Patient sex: F
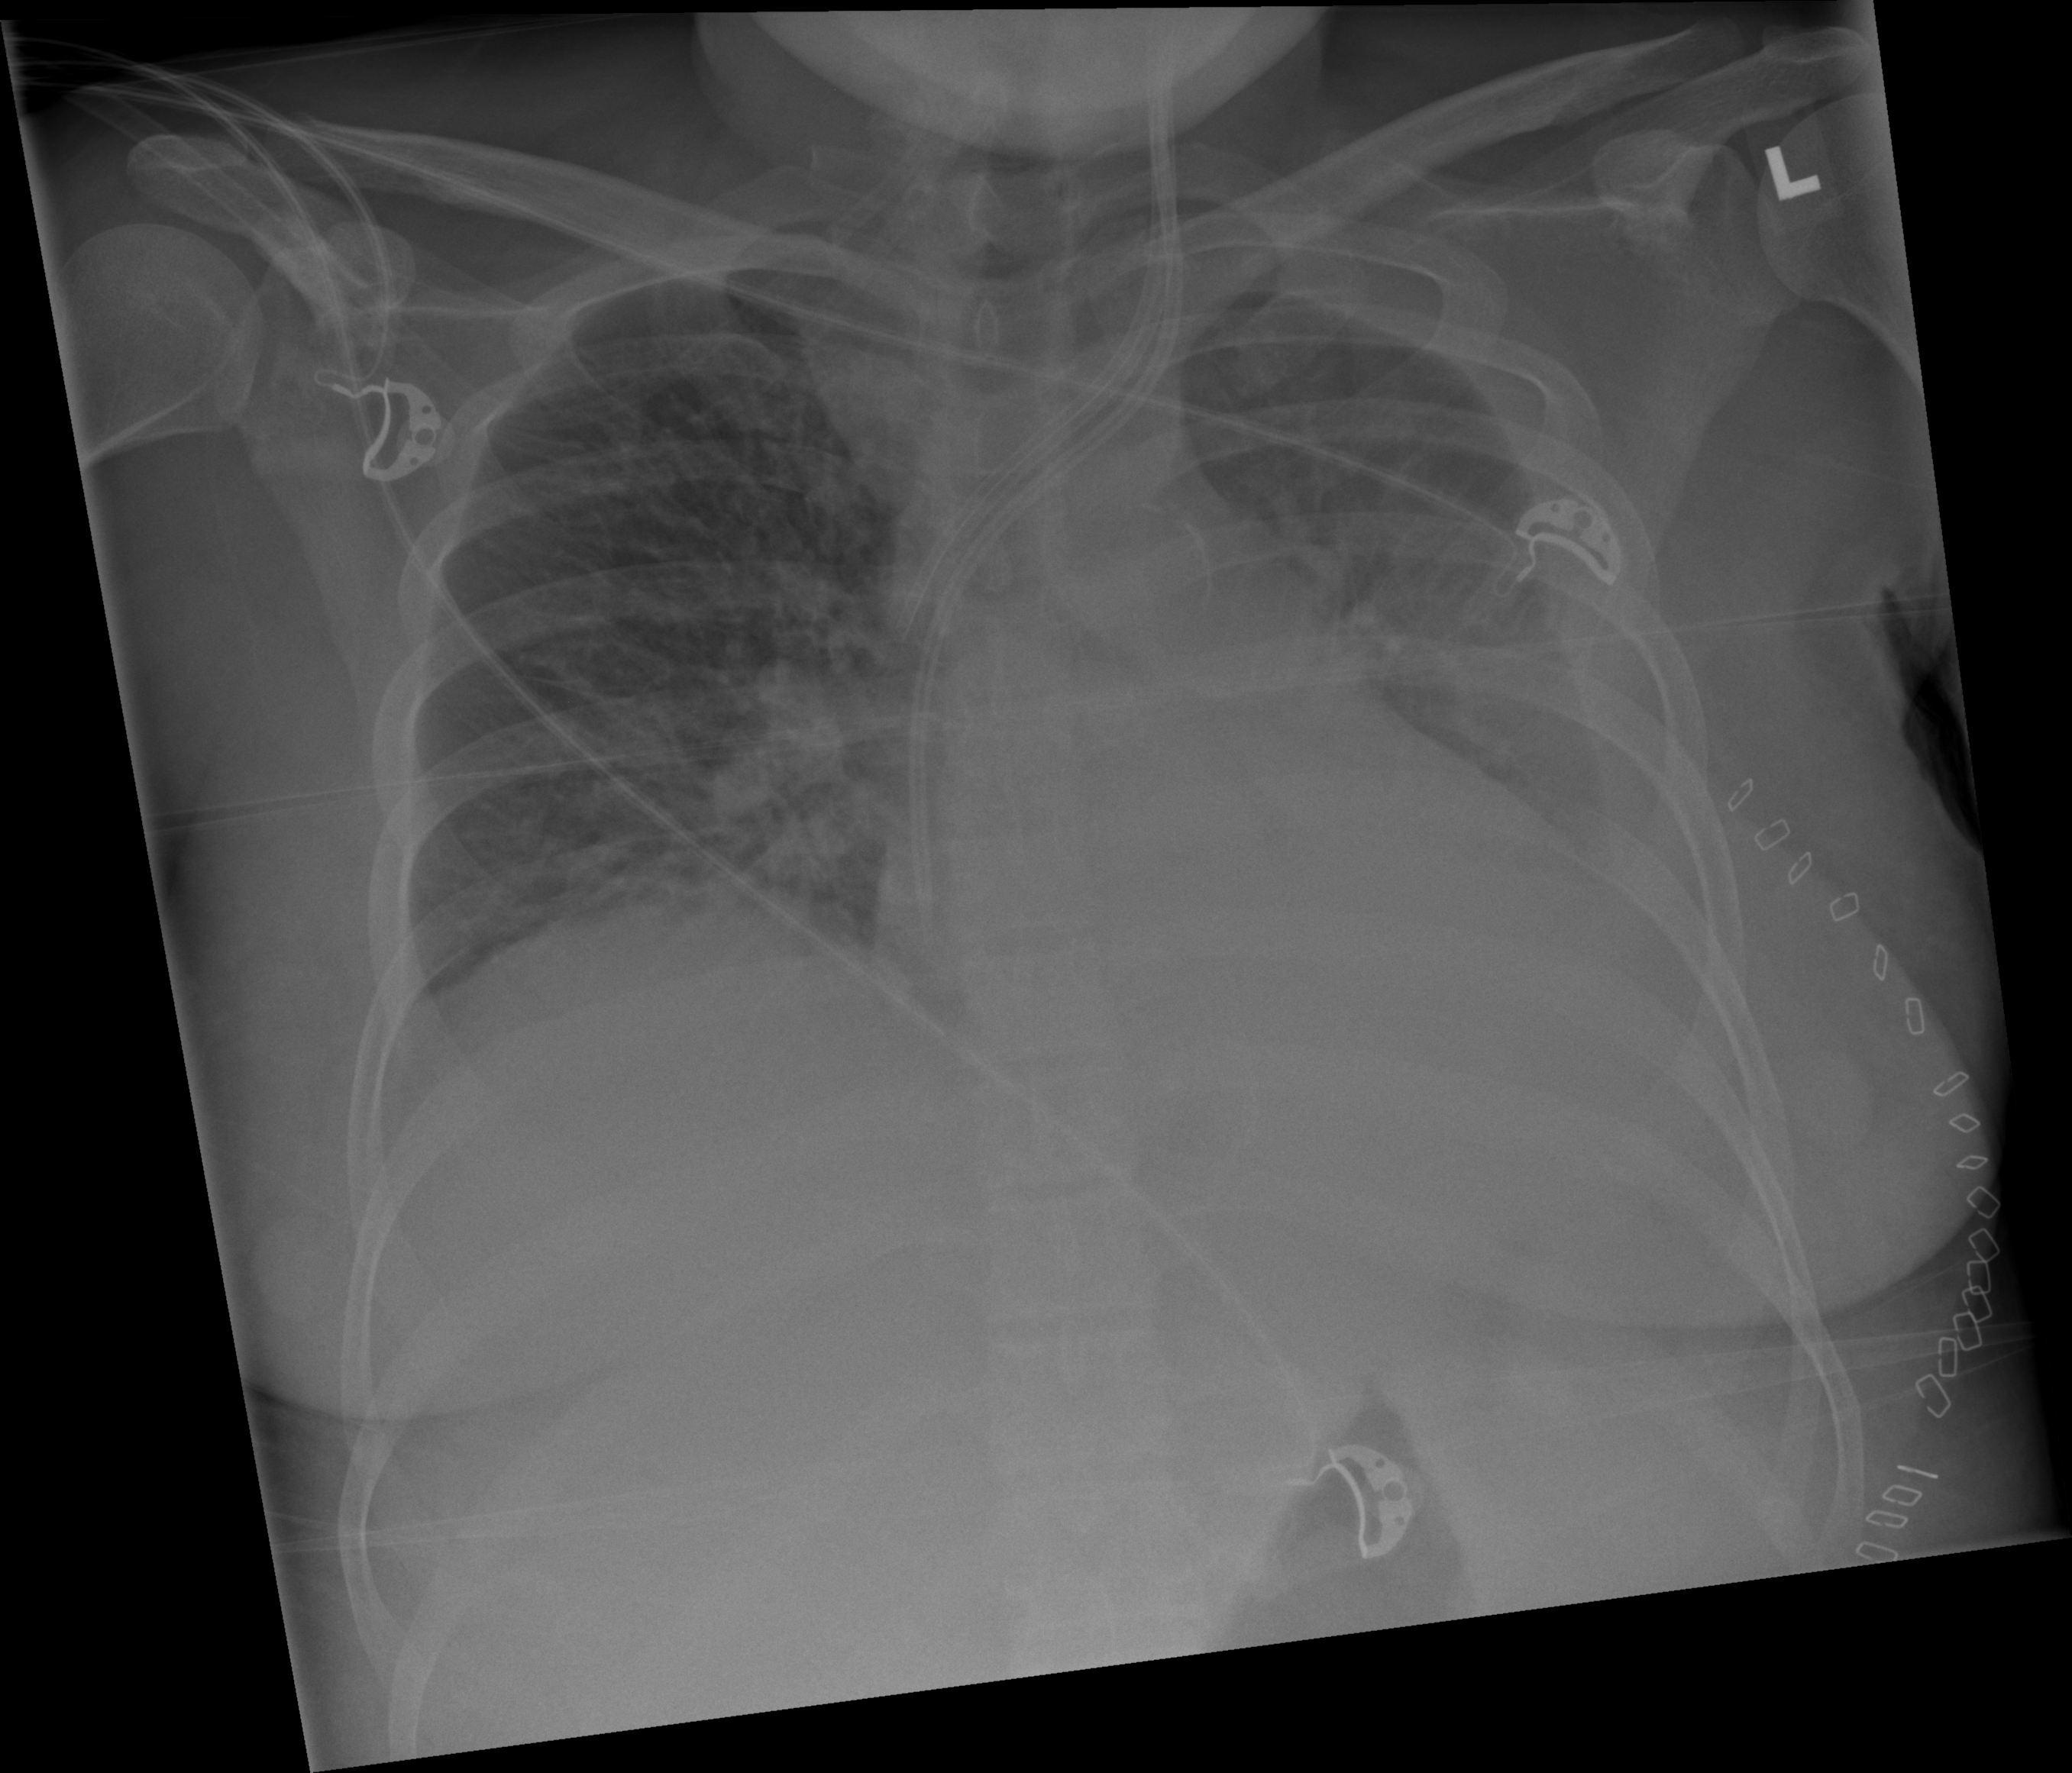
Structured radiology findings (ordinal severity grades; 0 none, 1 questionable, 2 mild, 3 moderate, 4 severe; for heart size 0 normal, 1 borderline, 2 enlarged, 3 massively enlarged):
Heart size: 2
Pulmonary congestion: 2
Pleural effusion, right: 2
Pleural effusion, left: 2
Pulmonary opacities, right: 2
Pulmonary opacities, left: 2
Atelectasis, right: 2
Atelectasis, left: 2